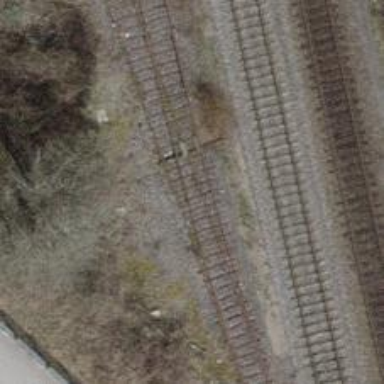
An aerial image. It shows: Railway switch.